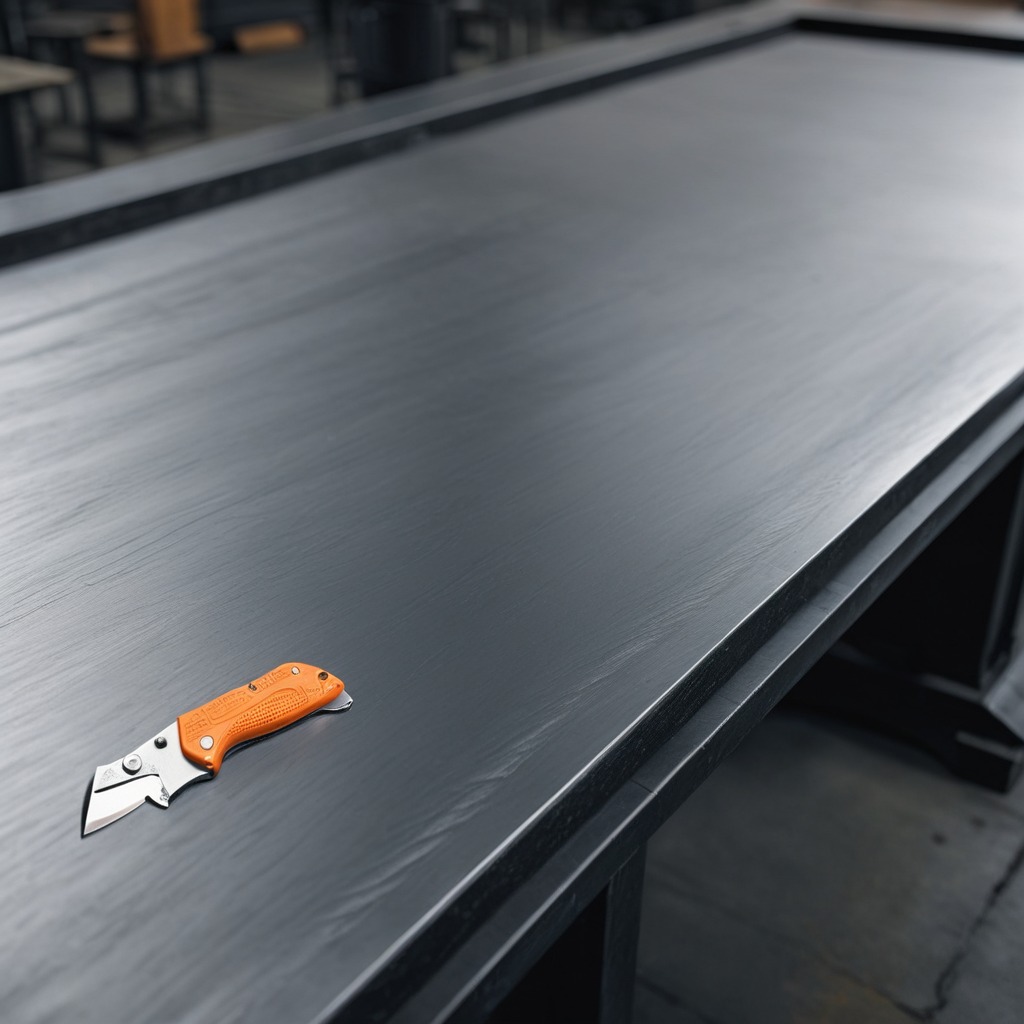
A utility knife is lying on a cold steel table in a mining workshop.